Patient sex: M
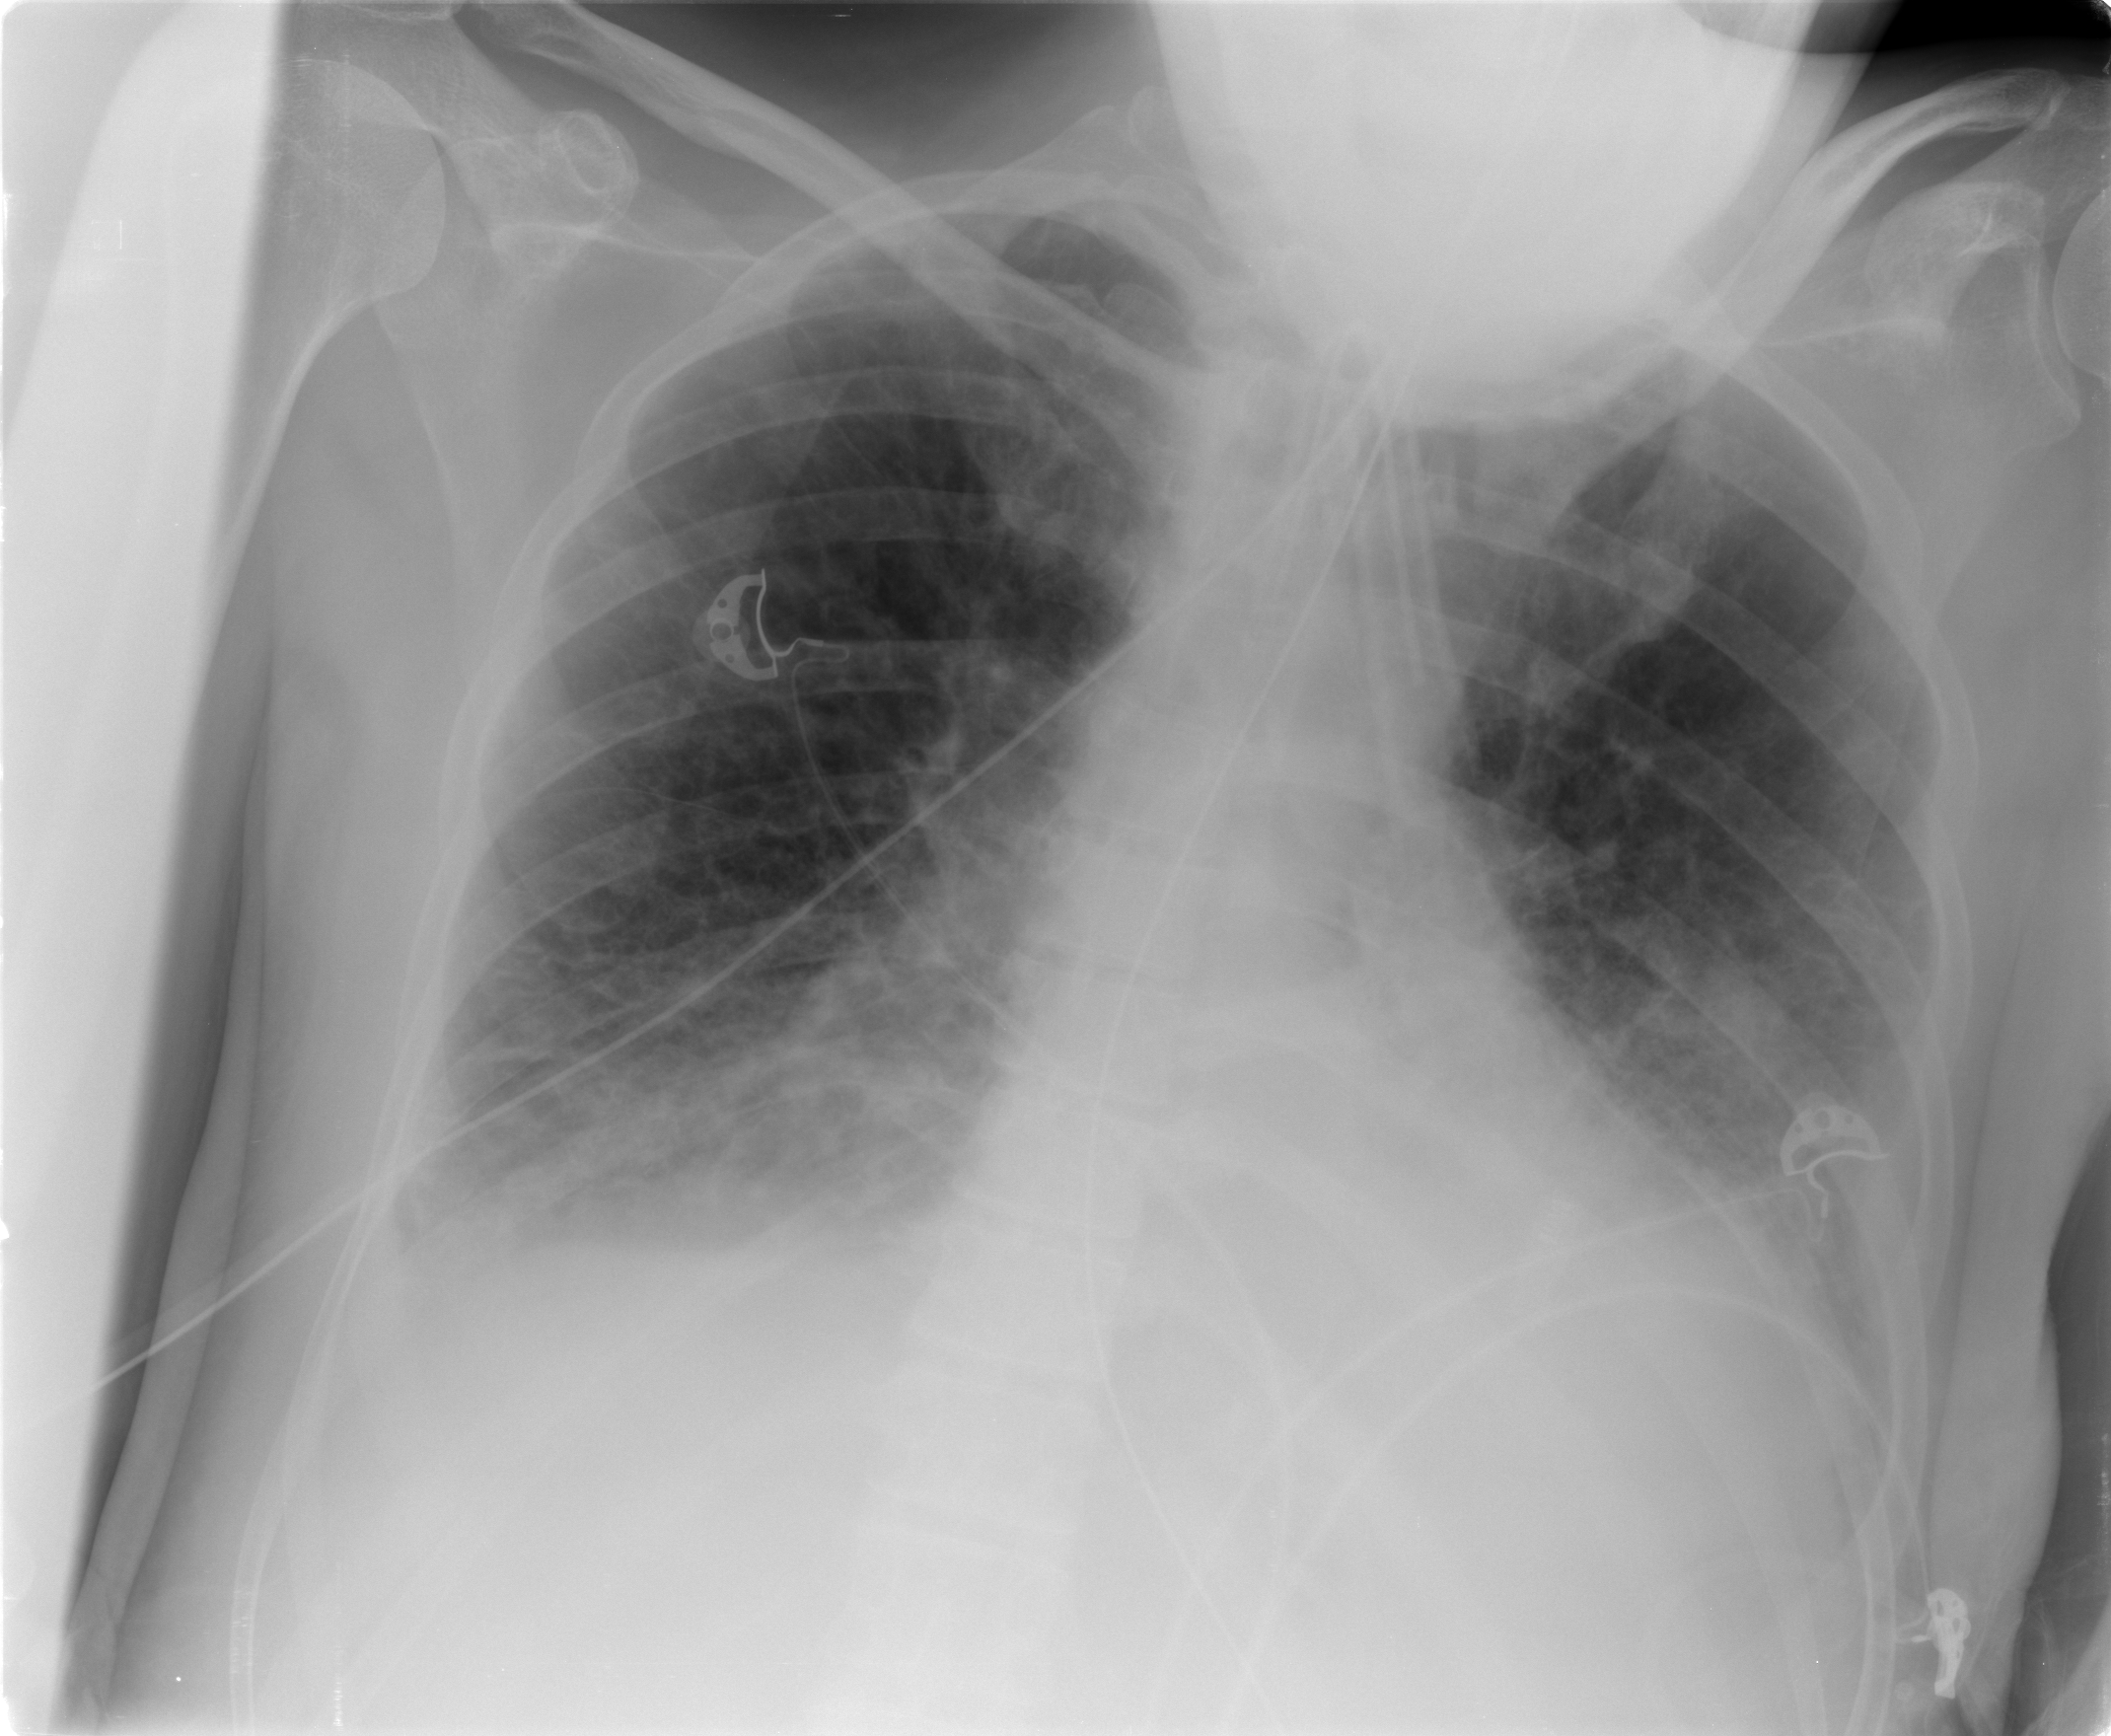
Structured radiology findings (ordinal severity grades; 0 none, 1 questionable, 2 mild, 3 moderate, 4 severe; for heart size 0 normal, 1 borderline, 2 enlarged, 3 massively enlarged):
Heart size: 1
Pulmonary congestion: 2
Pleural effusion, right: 0
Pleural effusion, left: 0
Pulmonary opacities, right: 2
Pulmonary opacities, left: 1
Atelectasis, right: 0
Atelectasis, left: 0